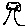
Label: tree